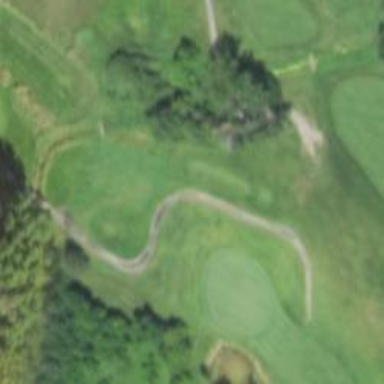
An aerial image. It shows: Path used for both walking and golf.